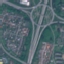
Land use / land cover: Highway